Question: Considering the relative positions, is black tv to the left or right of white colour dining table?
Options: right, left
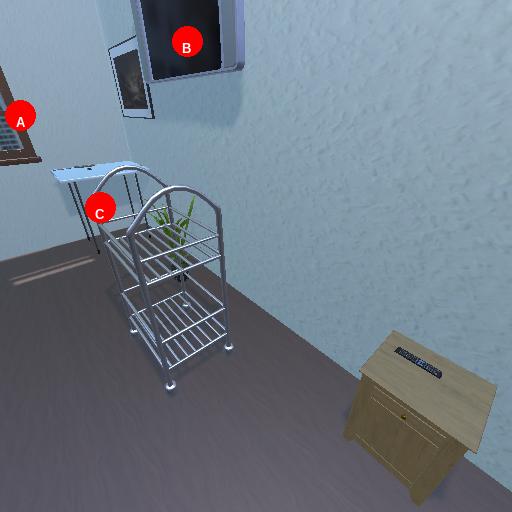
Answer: right